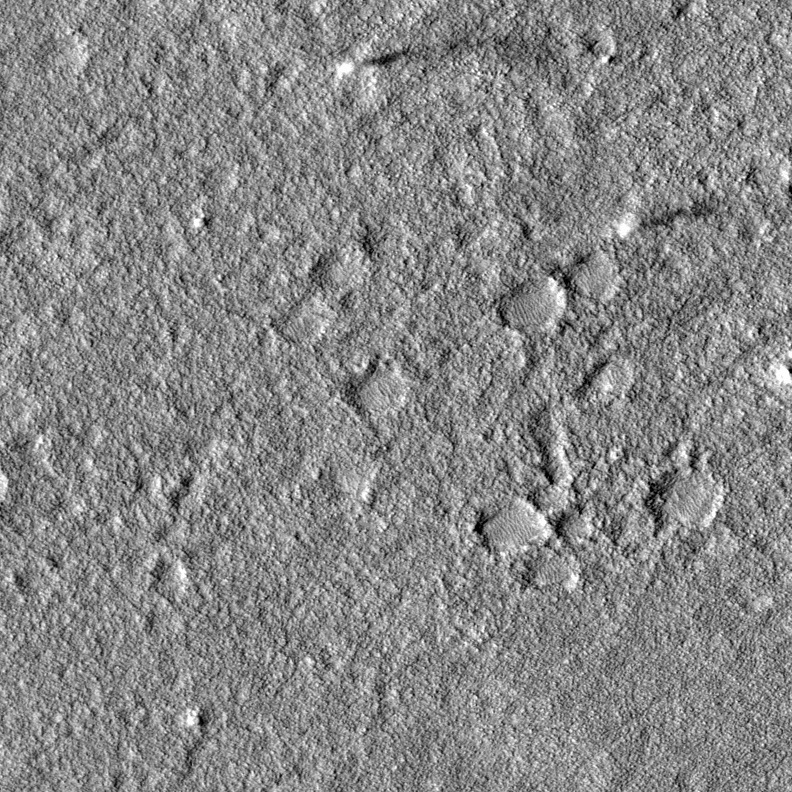
Label: dustdevil, dustdevil